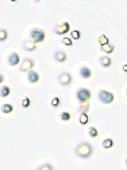
Label: Phaeocystis